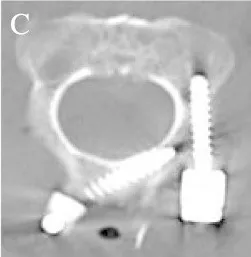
X-ray and computed tomography (CT) images after surgery.intralaminar screw and pars interarticularis screw at C2.
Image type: radiology (ct)